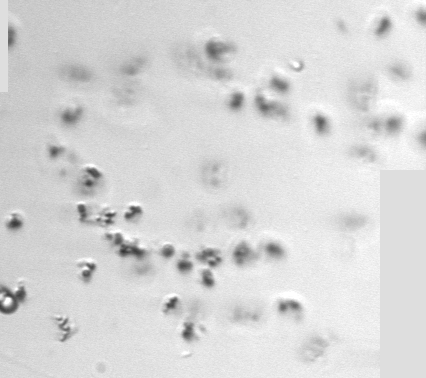
Label: Phaeocystis